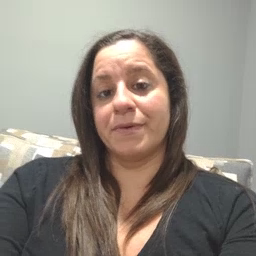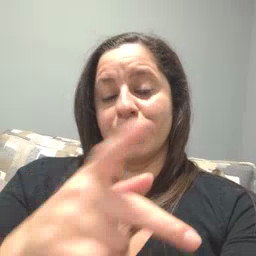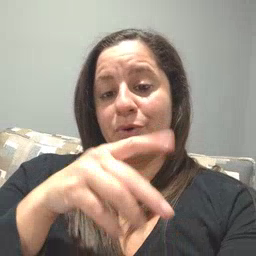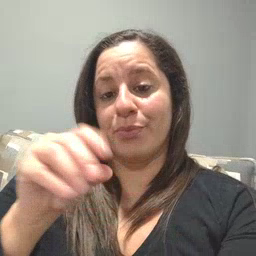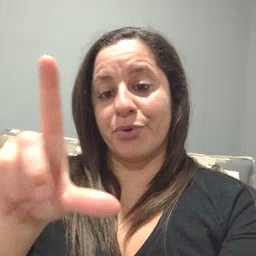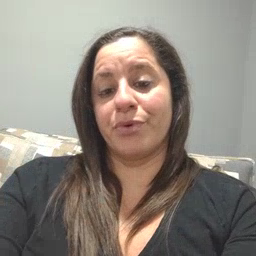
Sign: pool